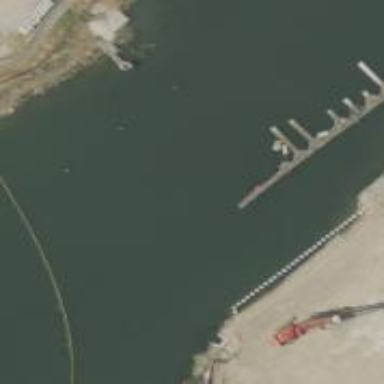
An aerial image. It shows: Dock located along the waterway.